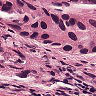
Metastatic tissue present: yes